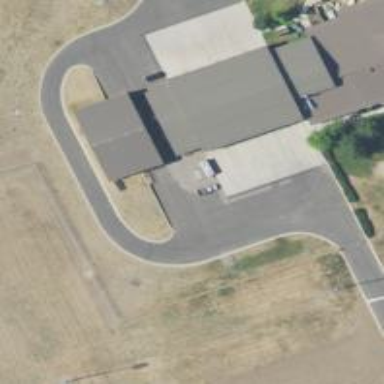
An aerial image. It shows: Fire station building.